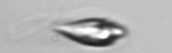
Label: Oxytoxum